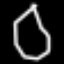
Label: octagon